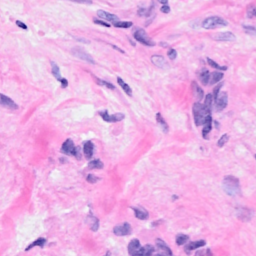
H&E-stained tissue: Breast